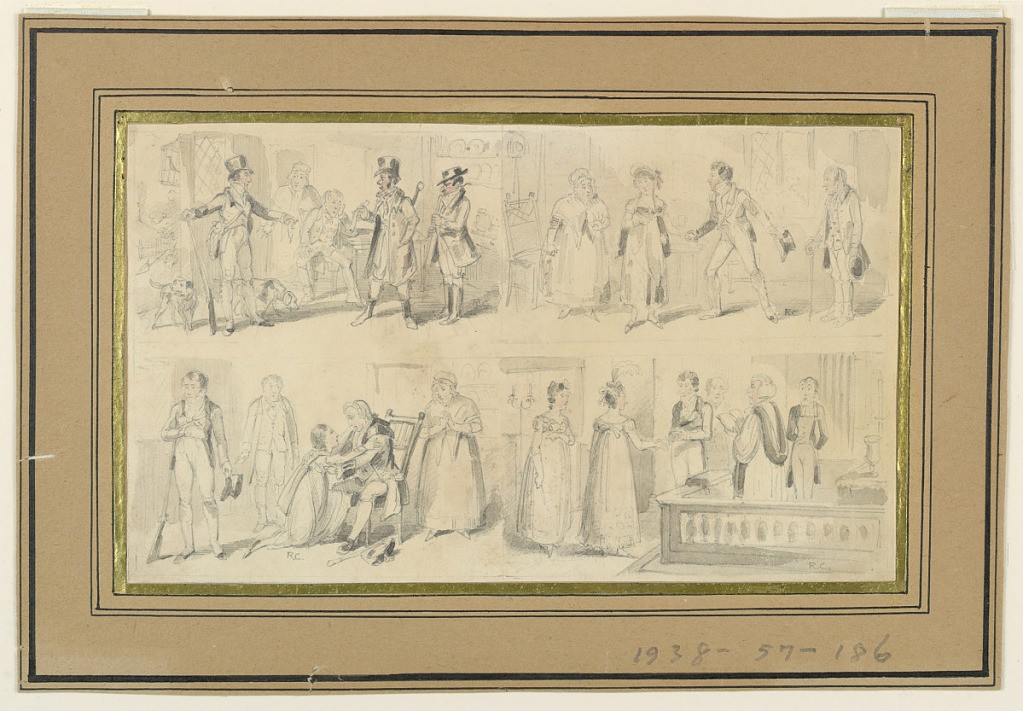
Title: Marriage Contract; Proposal; Leave-taking; Marriage
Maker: Robert Cruikshank, 1789 - 1856
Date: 1815–20
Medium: brush and grey wash, graphite on paper
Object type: Drawing
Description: Horizontal rectangle. Four small scenes of interiors with figures, on one sheet.